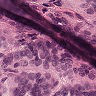
Metastatic tissue present: yes